Interaction volume radius: 5 \u00c5
Interaction volume height: 10 \u00c5
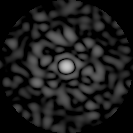
Disorder parameter: 0.9108